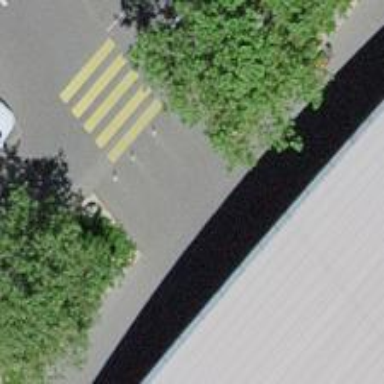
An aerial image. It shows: Bollard barrier.